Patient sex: F
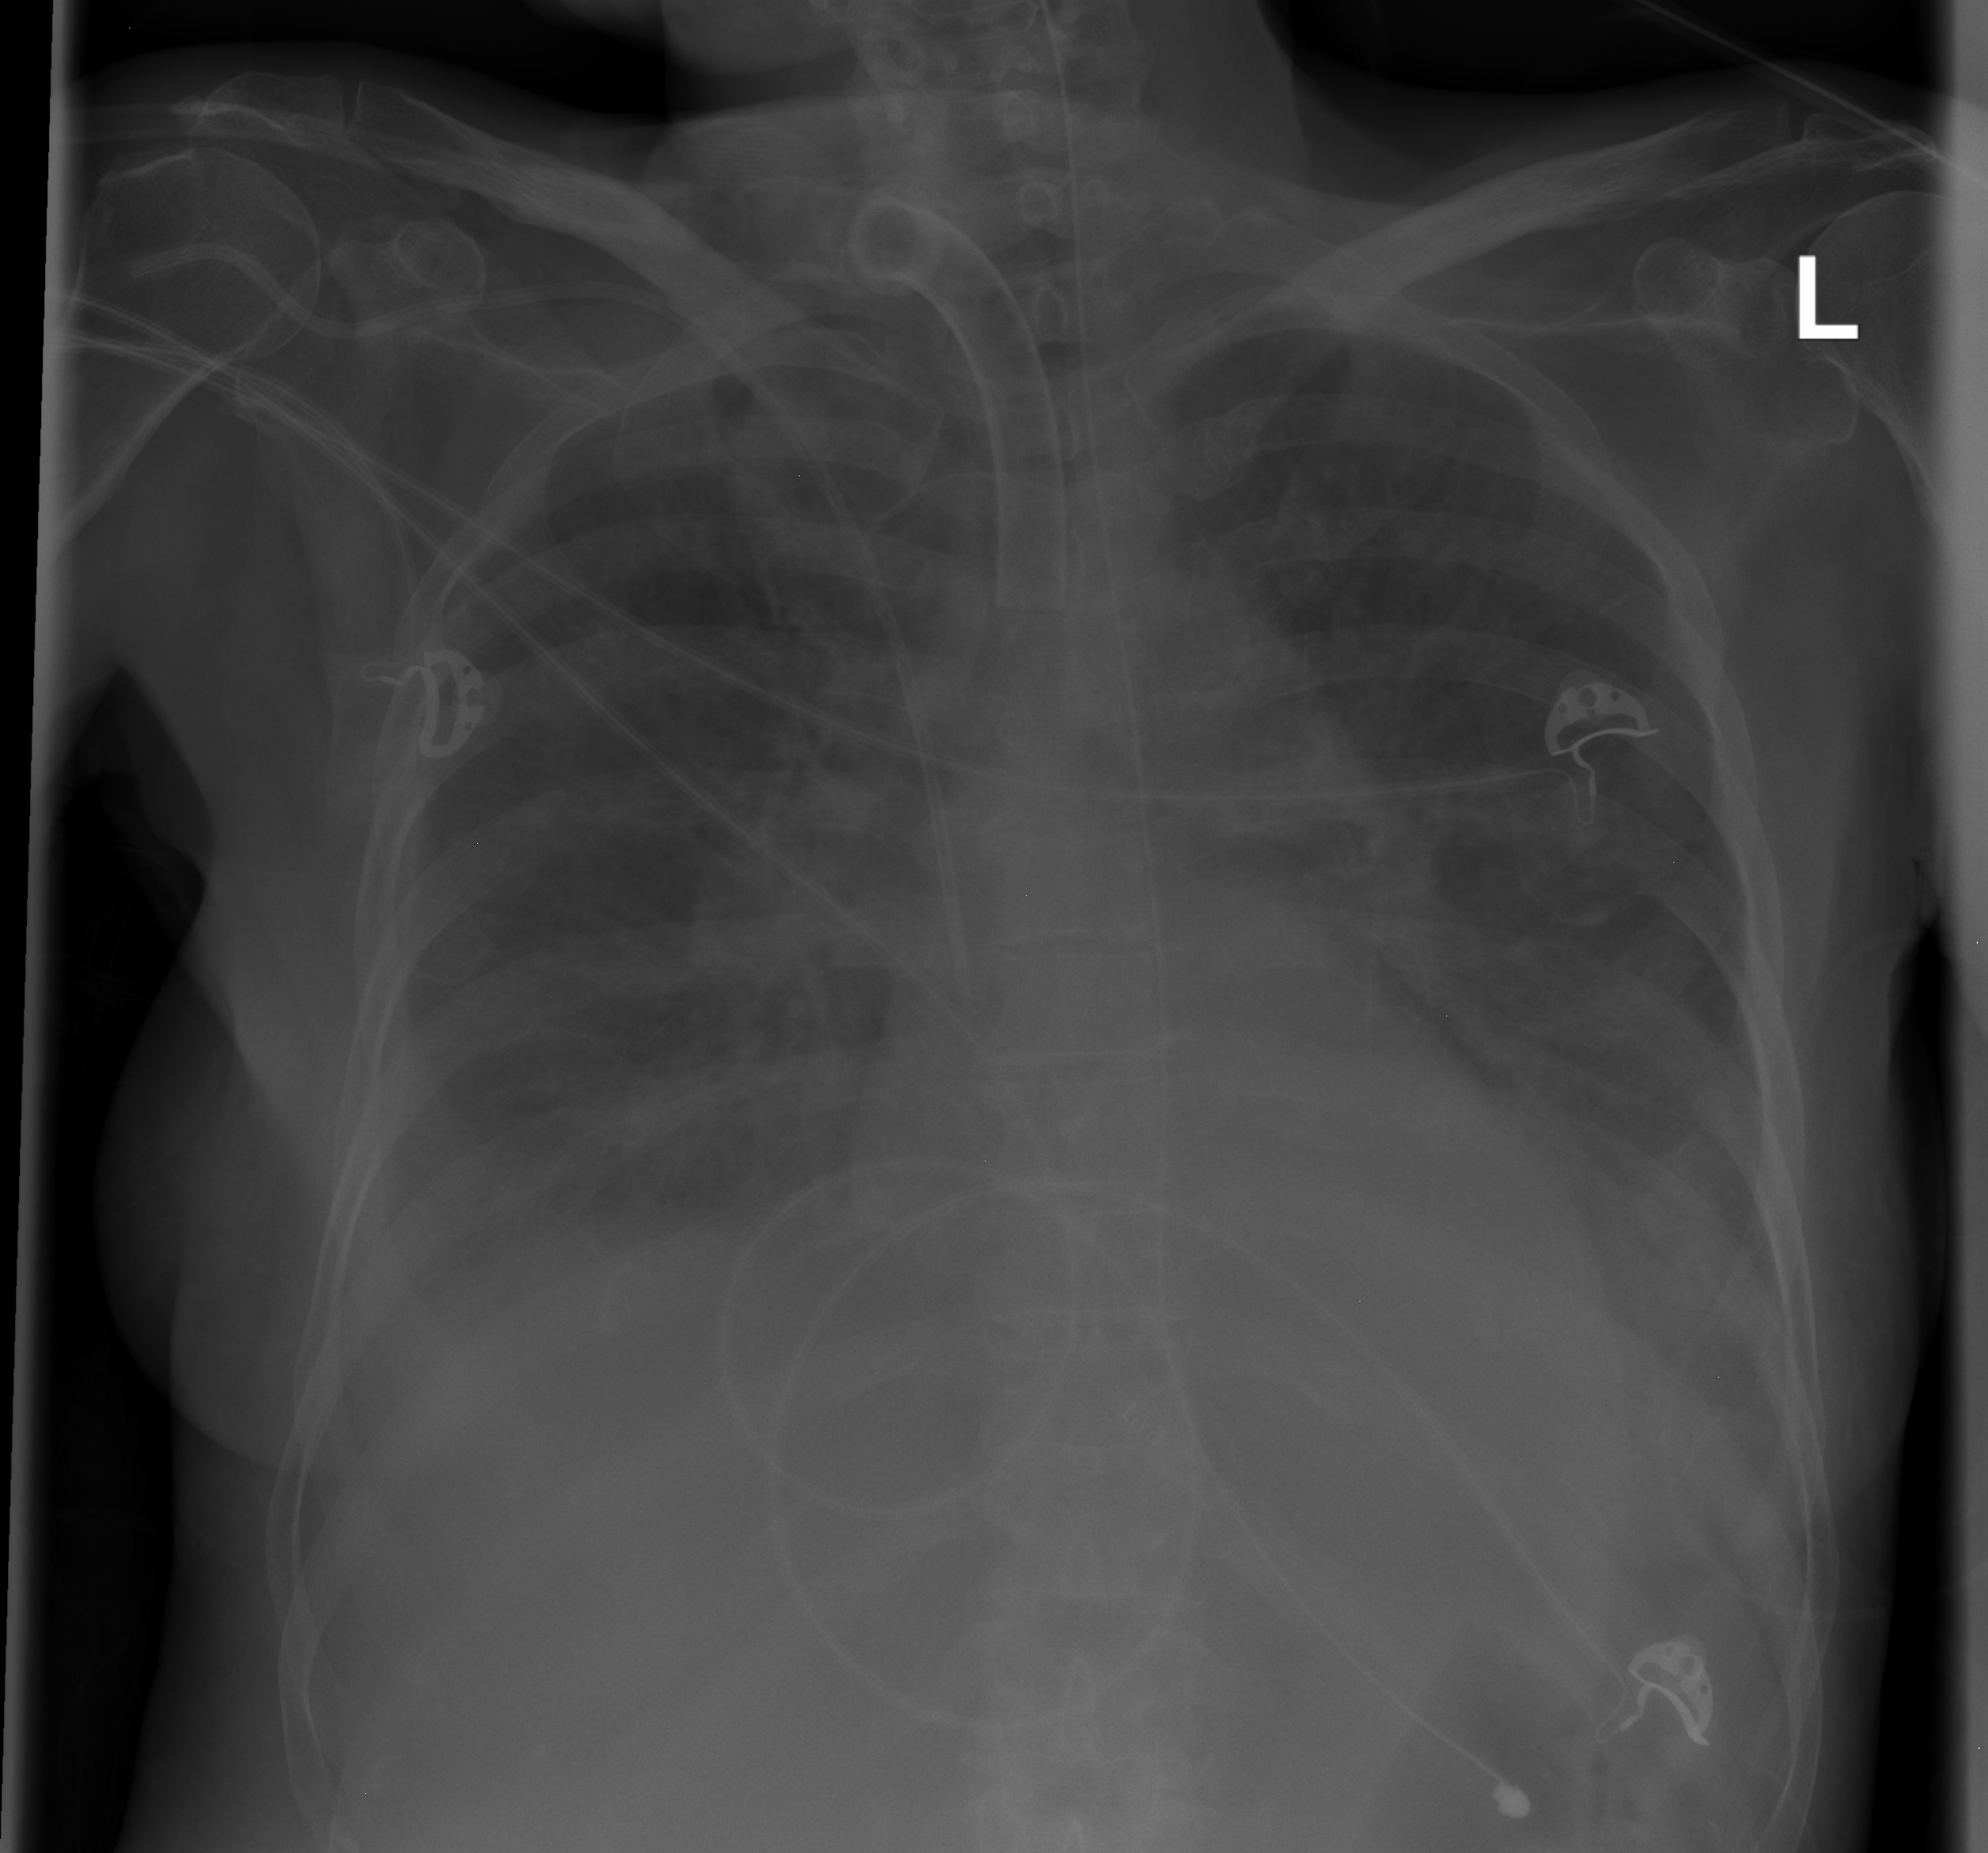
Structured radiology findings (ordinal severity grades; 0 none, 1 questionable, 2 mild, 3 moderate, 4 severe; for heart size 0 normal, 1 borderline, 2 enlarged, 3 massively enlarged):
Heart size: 0
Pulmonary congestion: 1
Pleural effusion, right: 2
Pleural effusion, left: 2
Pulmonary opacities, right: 0
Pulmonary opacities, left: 0
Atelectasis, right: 2
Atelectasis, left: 2